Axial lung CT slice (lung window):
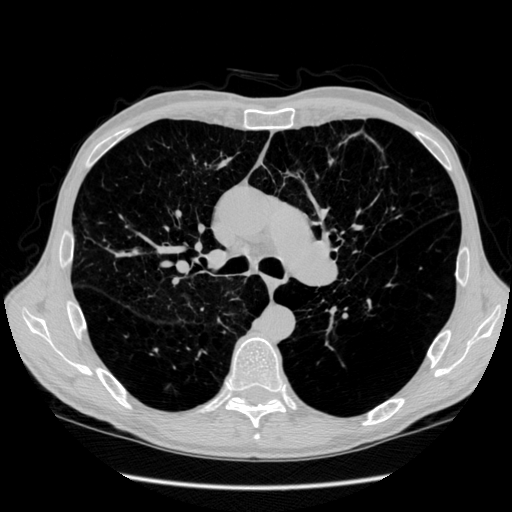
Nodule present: no